Field crop: maize
Growth stage: 2
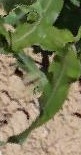
Species: maize